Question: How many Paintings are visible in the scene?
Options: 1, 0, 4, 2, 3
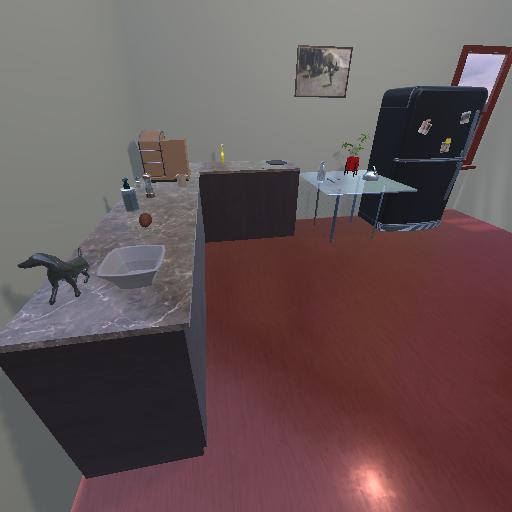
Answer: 1